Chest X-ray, AP view. Patient: 54 years old, sex F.
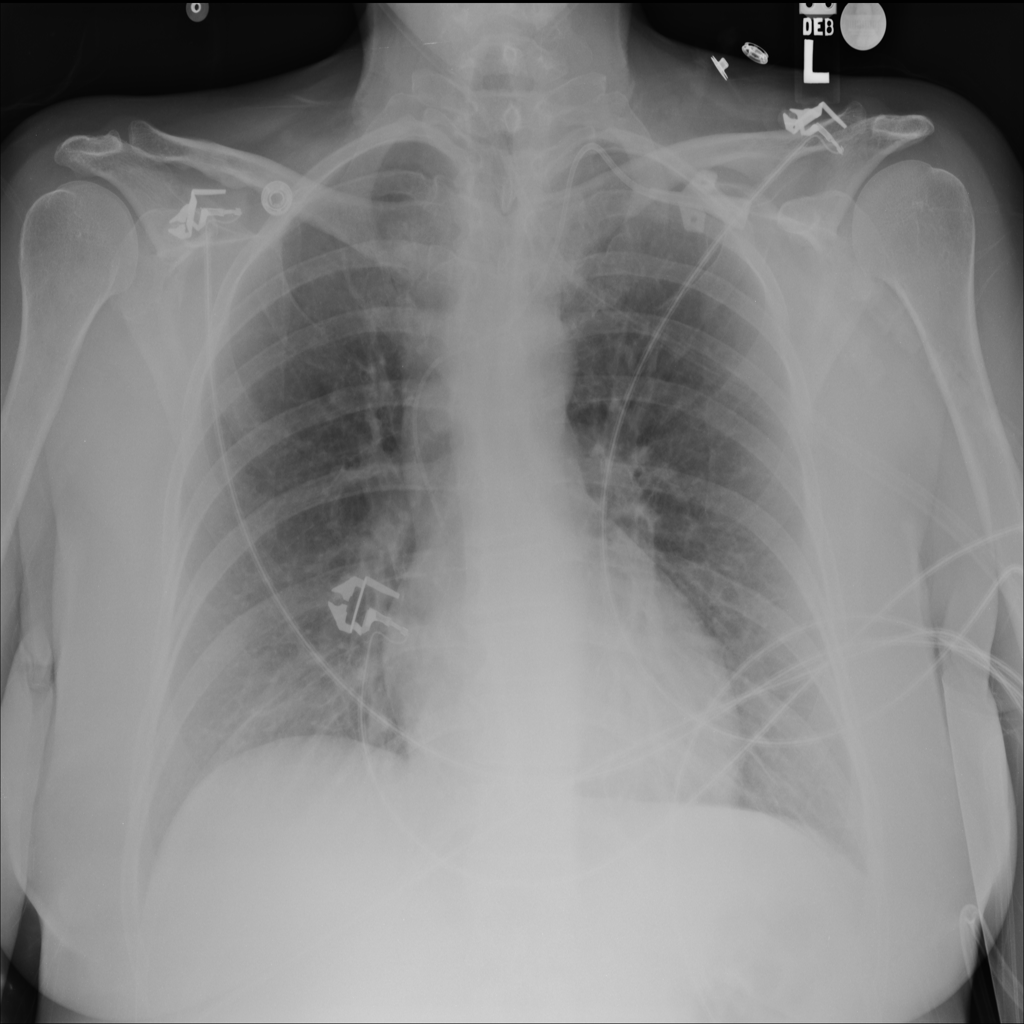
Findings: No Finding